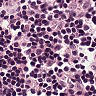
Metastatic tissue present: no